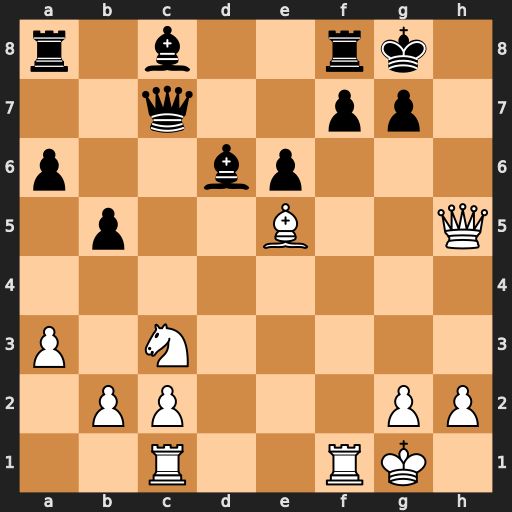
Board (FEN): r1b2rk1/2q2pp1/p2bp3/1p2B2Q/8/P1N5/1PP3PP/2R2RK1
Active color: w
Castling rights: -
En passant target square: -
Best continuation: Ne4 Qa7+ Kh1